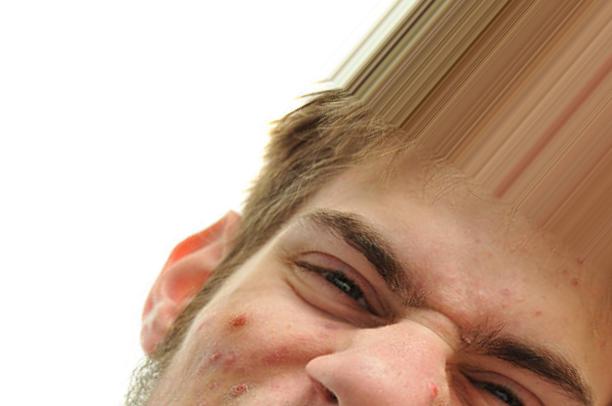
Condition: Tooth Discoloration